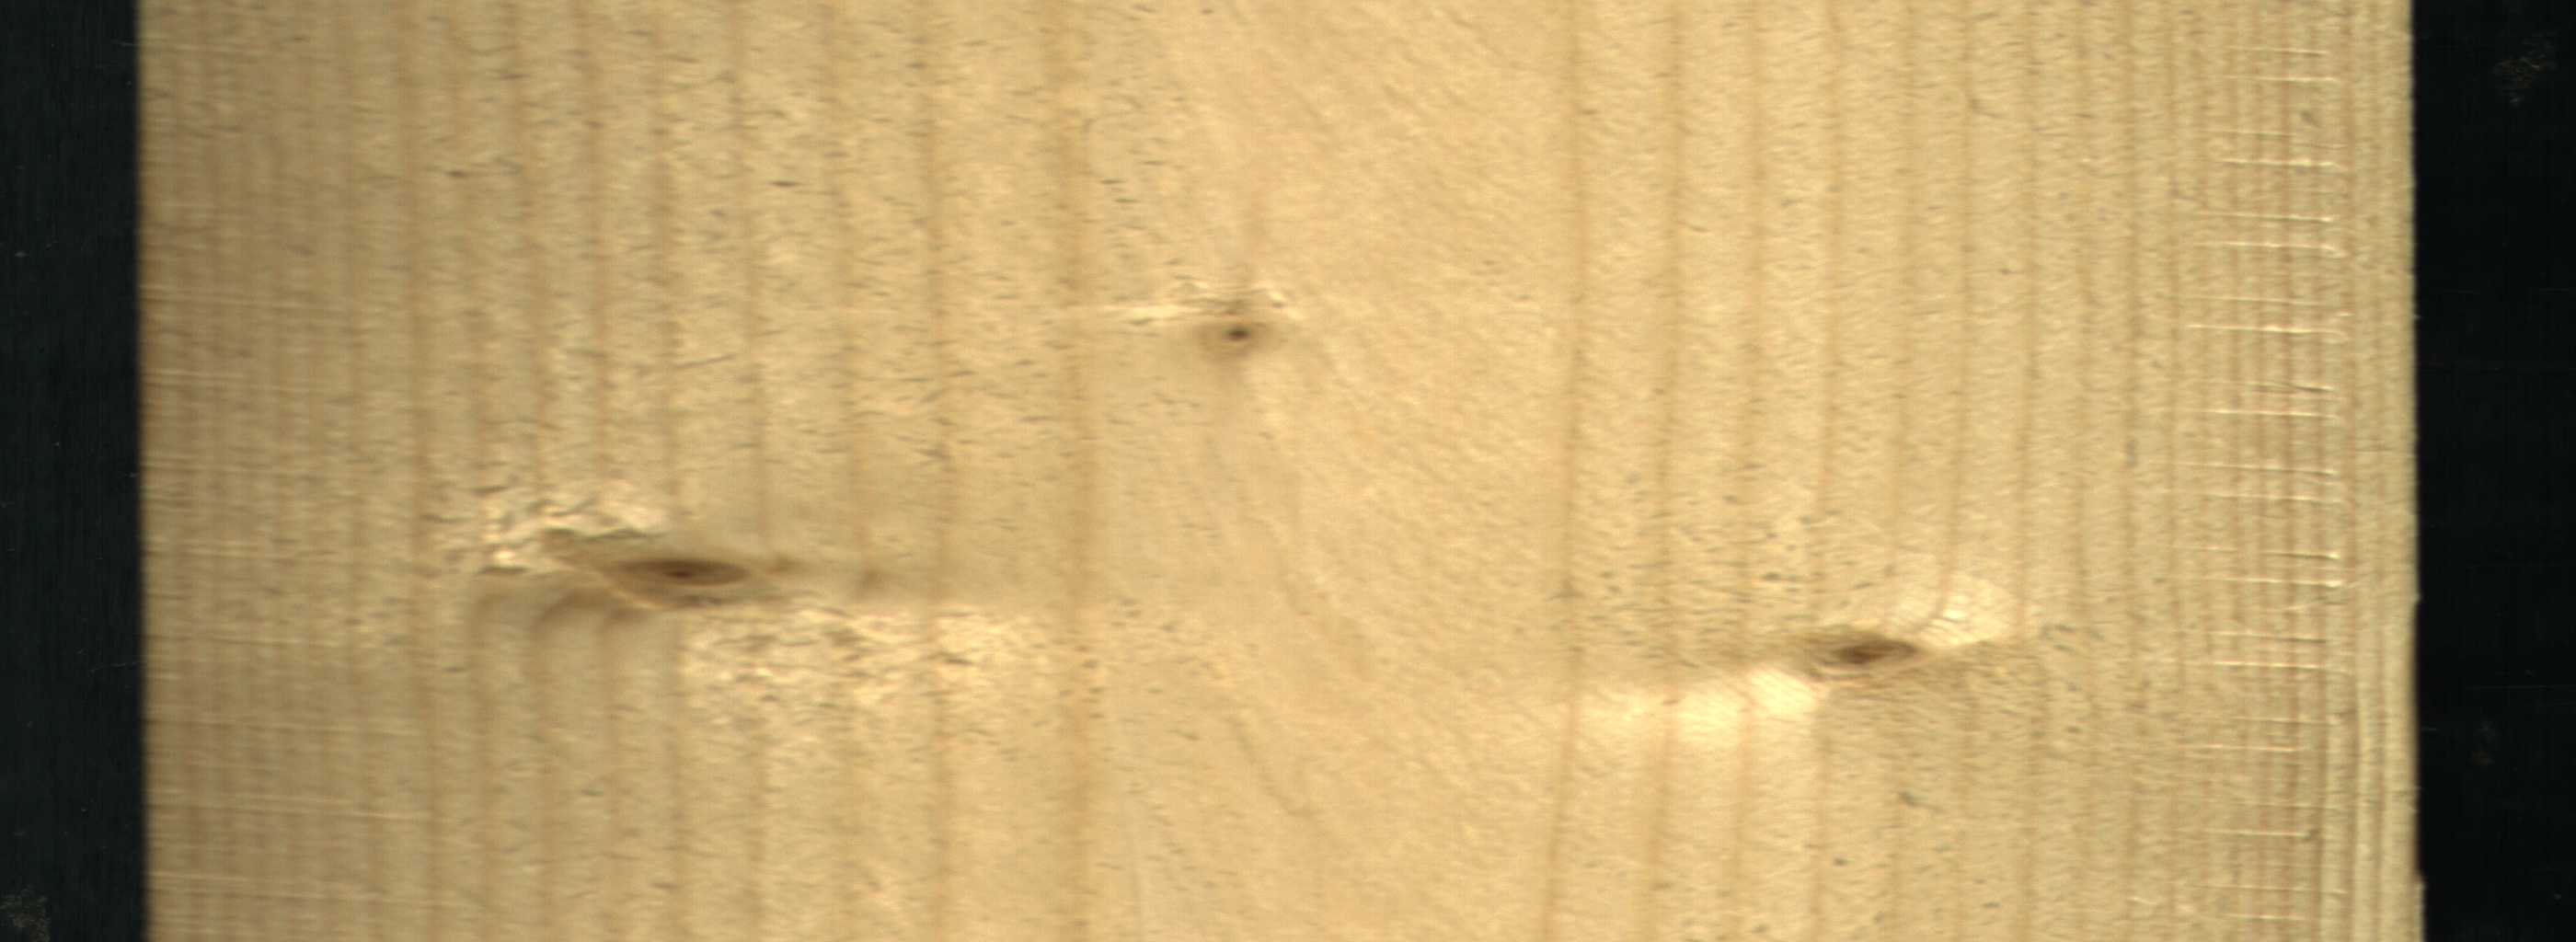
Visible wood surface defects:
Live_Knot
Live_Knot
Live_Knot